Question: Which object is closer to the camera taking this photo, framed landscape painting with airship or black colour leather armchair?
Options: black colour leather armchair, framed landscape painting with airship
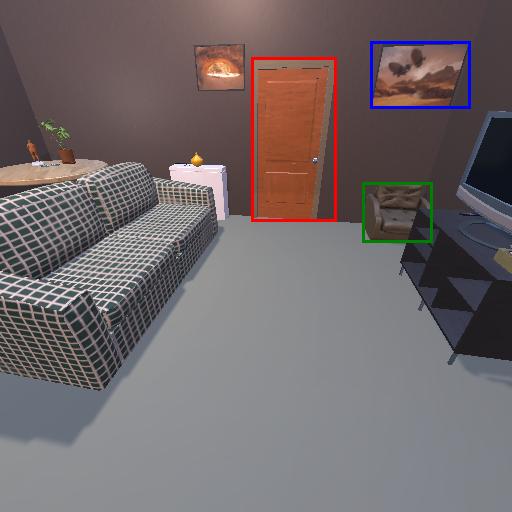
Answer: black colour leather armchair